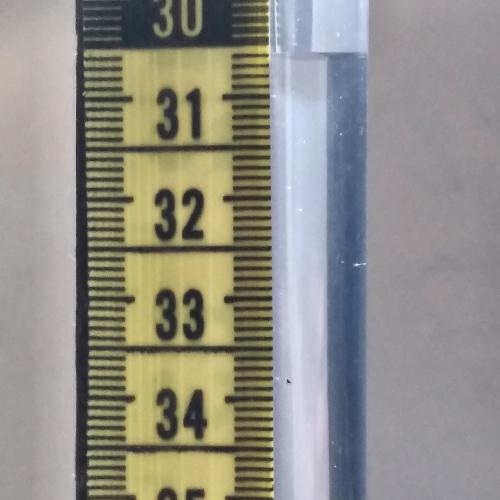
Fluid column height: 30.6 cm